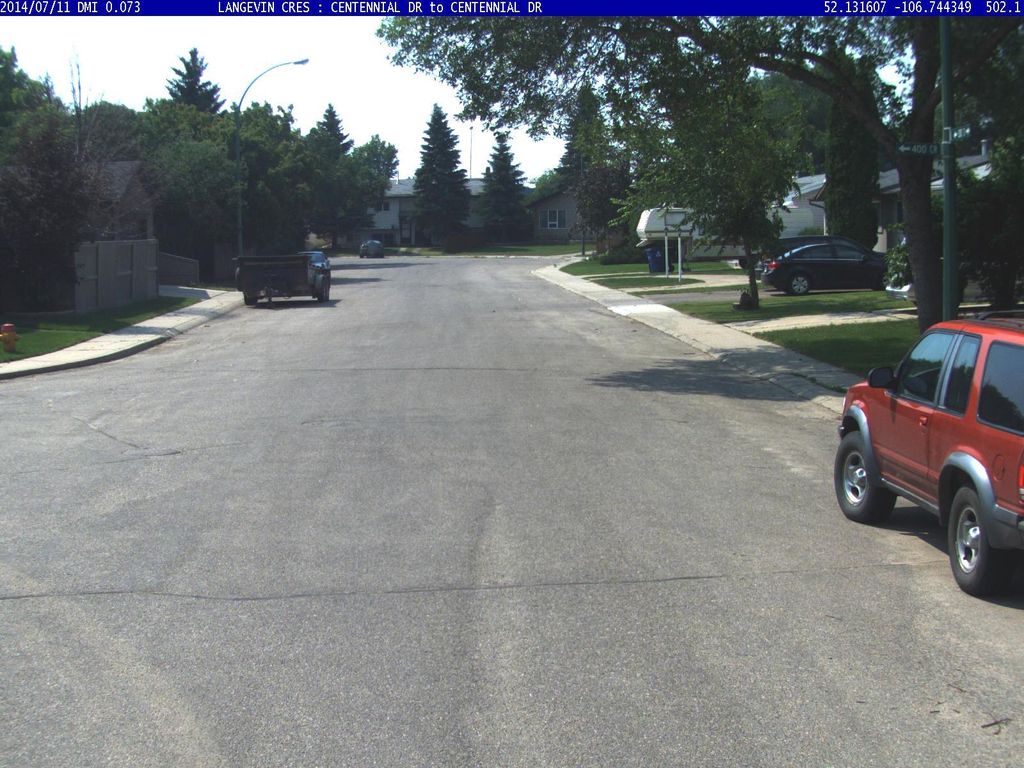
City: saskatoon